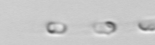
Label: Skeletonema